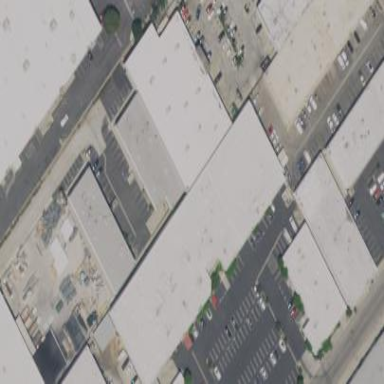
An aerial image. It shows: Retail building.